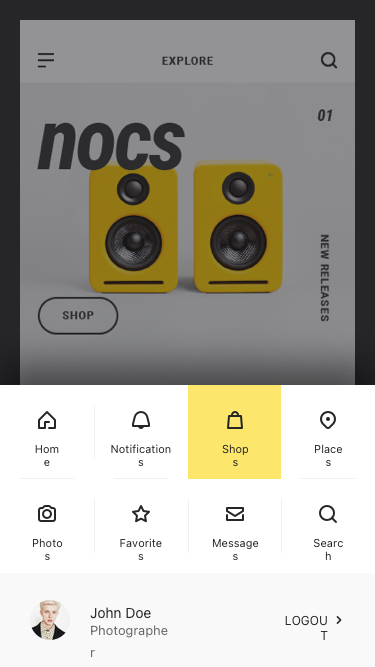
Text in this UI design:
Notifications
Shops
Places
Home
Photos
Favorites
Messages
Search
John Doe
Photographer
logout